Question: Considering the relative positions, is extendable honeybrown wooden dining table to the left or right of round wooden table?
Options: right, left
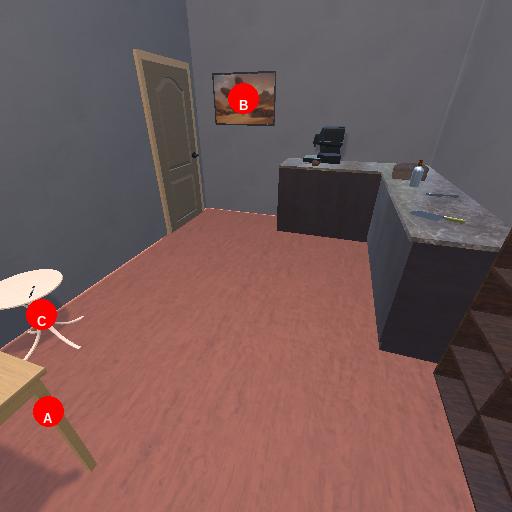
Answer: right